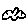
Label: cloud